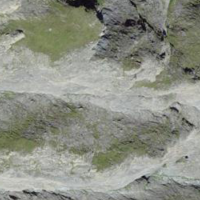
EUNIS habitat code: 31
Species observed at this site:
Oenanthe oenanthe
Marmota marmota
Parnassius apollo